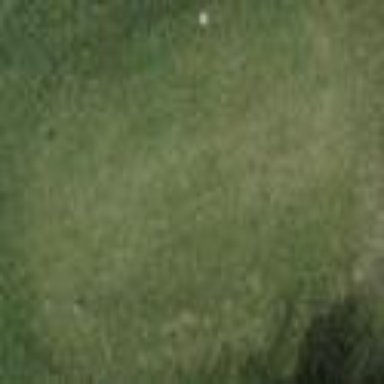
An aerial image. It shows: Golf tee on grassy land.